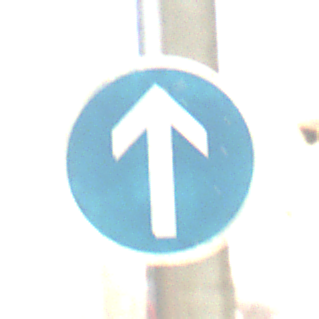
Verkehrszeichen: VorgeschriebeneFahrtrichtungGeradeaus
Umgebung: Roofed, Suburban
Tageszeit: MorningAfternoon
Wetter: PartlyCloudy
Licht: Natural
Jahreszeit: Winter
Kontrast: LowContrast